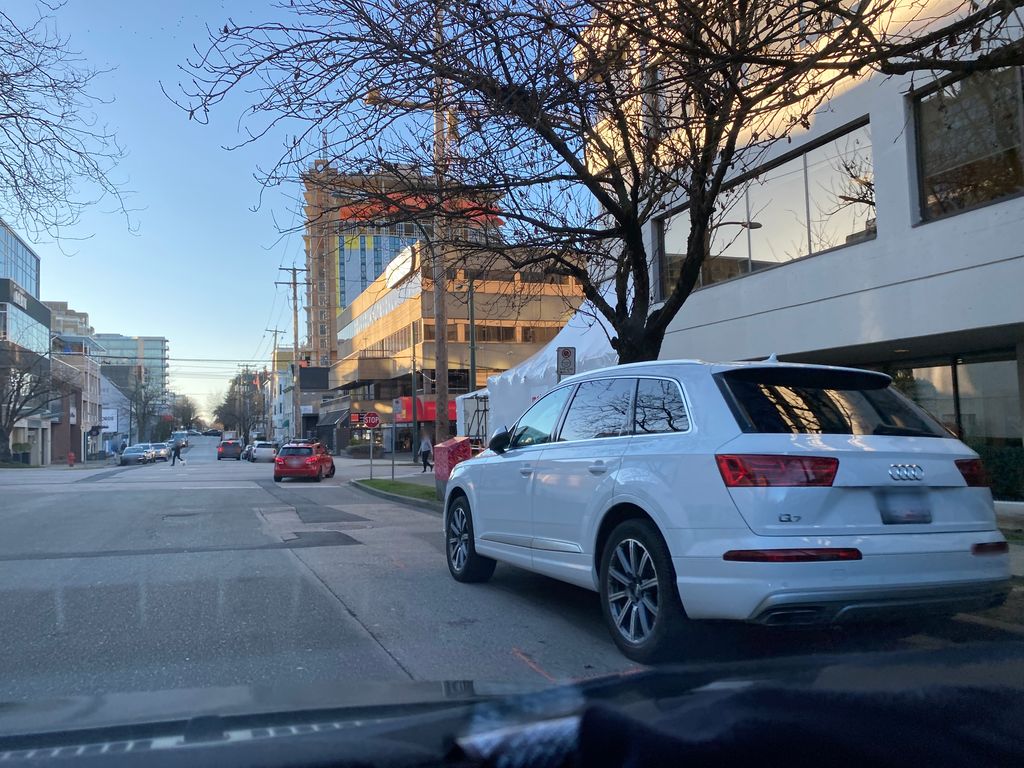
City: vancouver